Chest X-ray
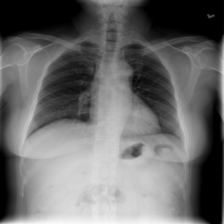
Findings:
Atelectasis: negative
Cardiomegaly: negative
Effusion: negative
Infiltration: negative
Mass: negative
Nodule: negative
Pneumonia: negative
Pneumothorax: negative
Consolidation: negative
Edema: negative
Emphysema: negative
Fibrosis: negative
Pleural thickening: negative
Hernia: negative